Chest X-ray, PA view. Patient: 45 years old, sex M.
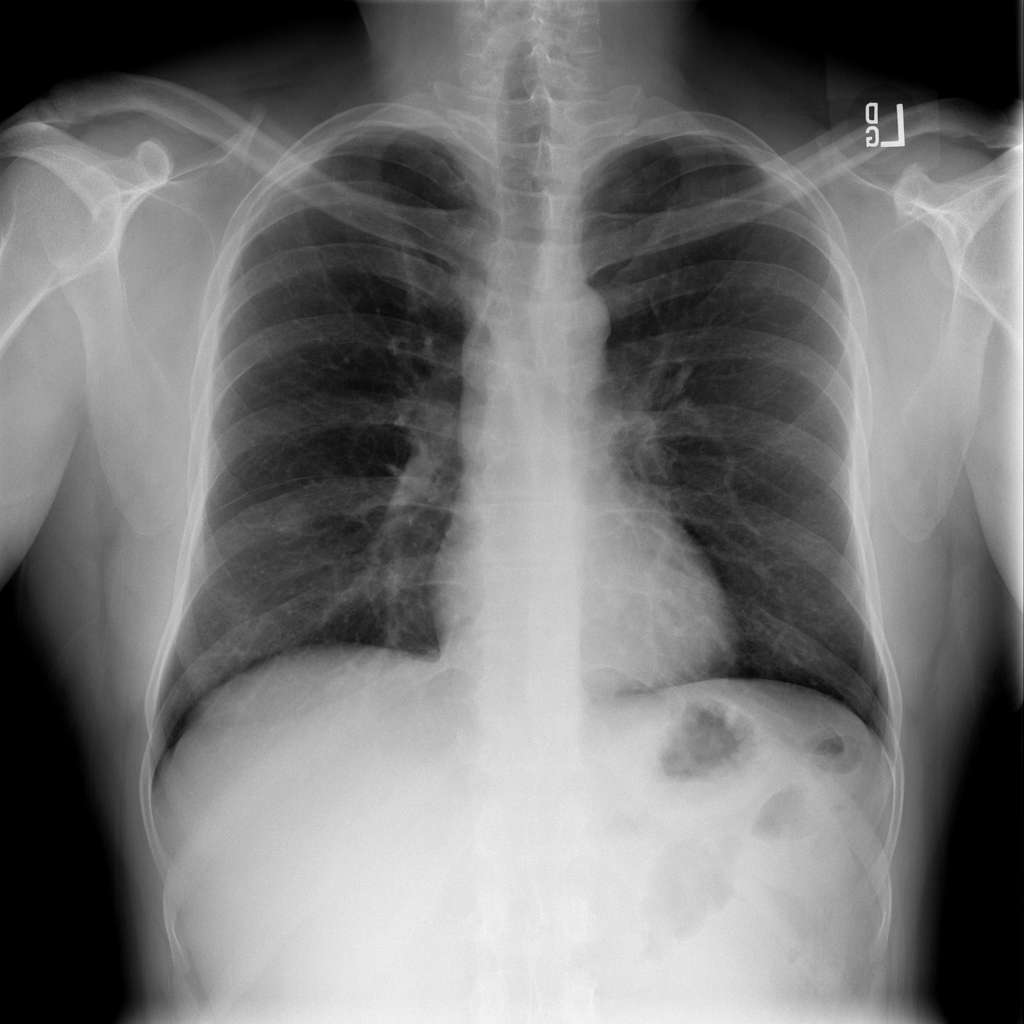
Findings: No Finding